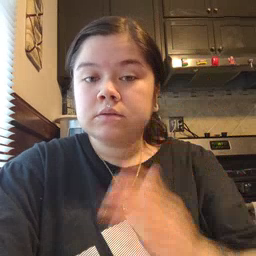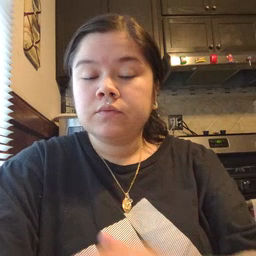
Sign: frenchfries